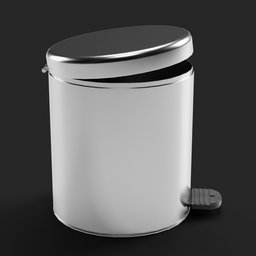
Label: tools